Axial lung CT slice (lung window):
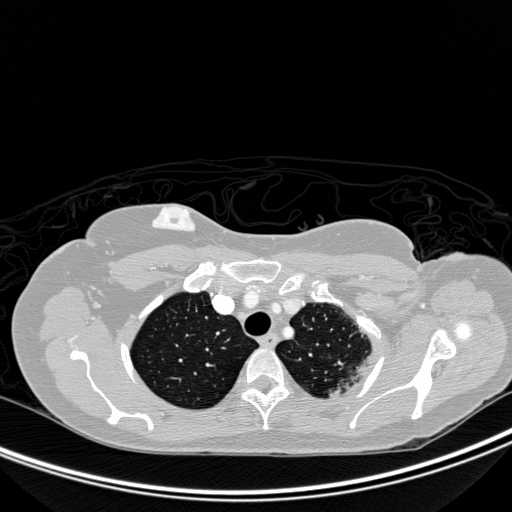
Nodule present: no